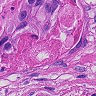
Metastatic tissue present: yes